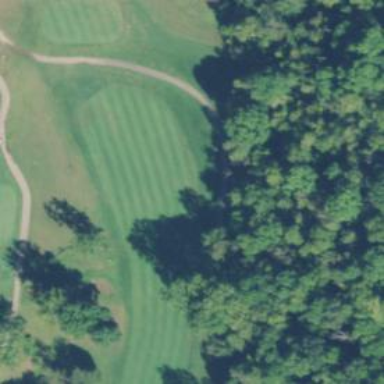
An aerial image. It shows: View of golf hole.